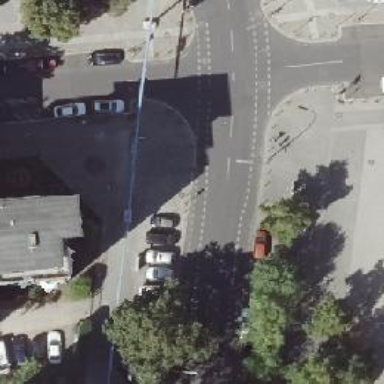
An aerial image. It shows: Residential road with separate asphalt sidewalk. There is exclusive lane for cyclists on both sides.